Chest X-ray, PA view. Patient: 58 years old, sex M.
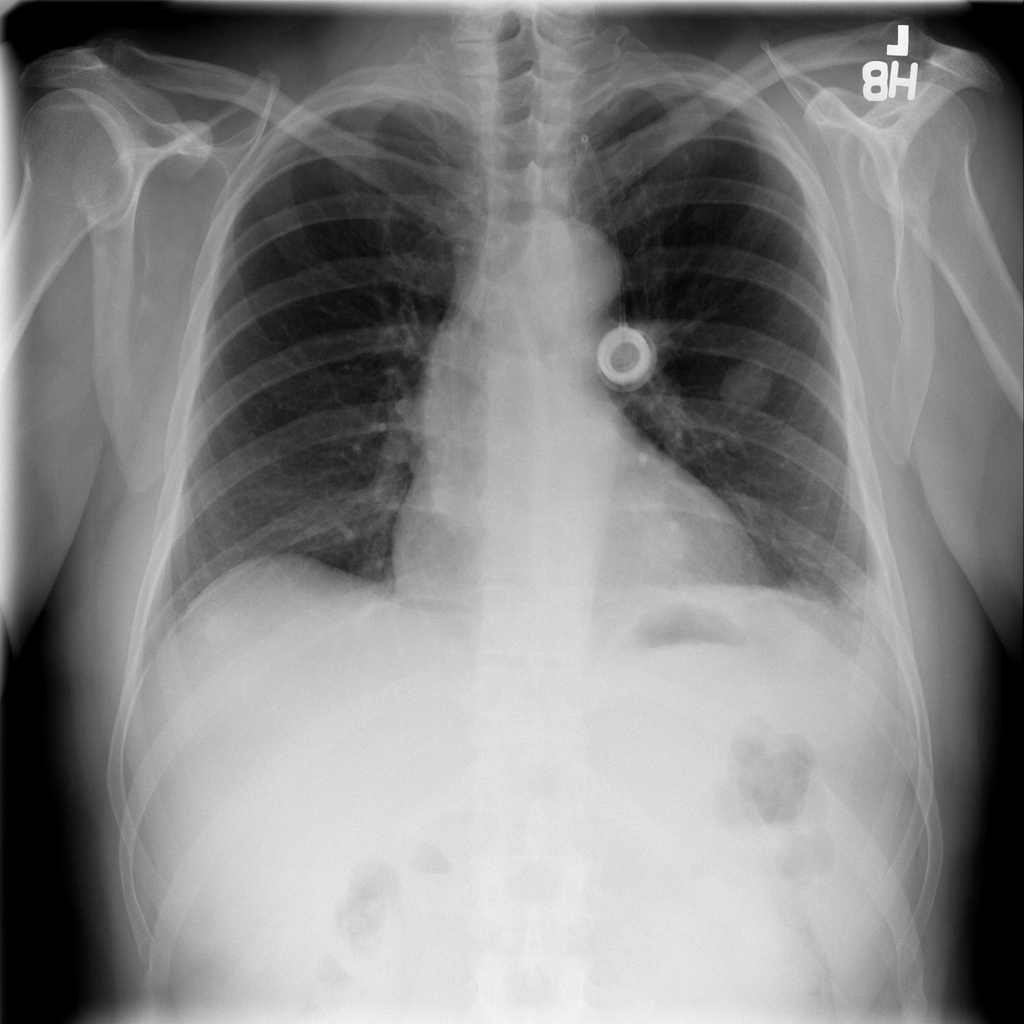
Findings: No Finding